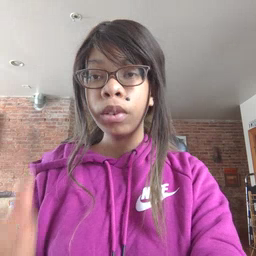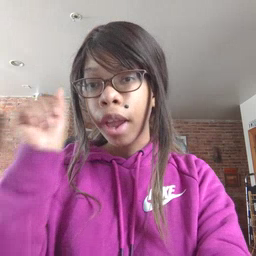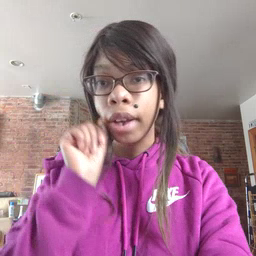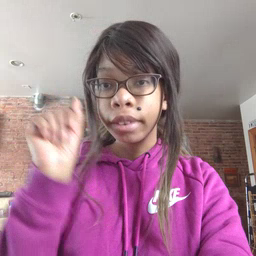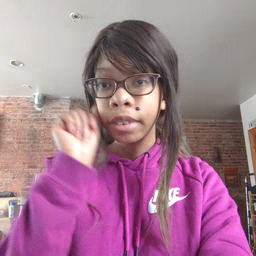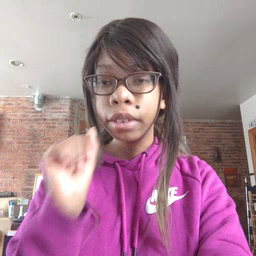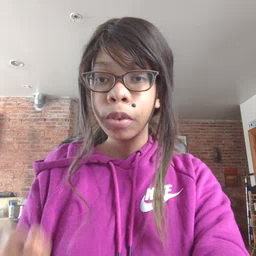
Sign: aunt